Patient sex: M
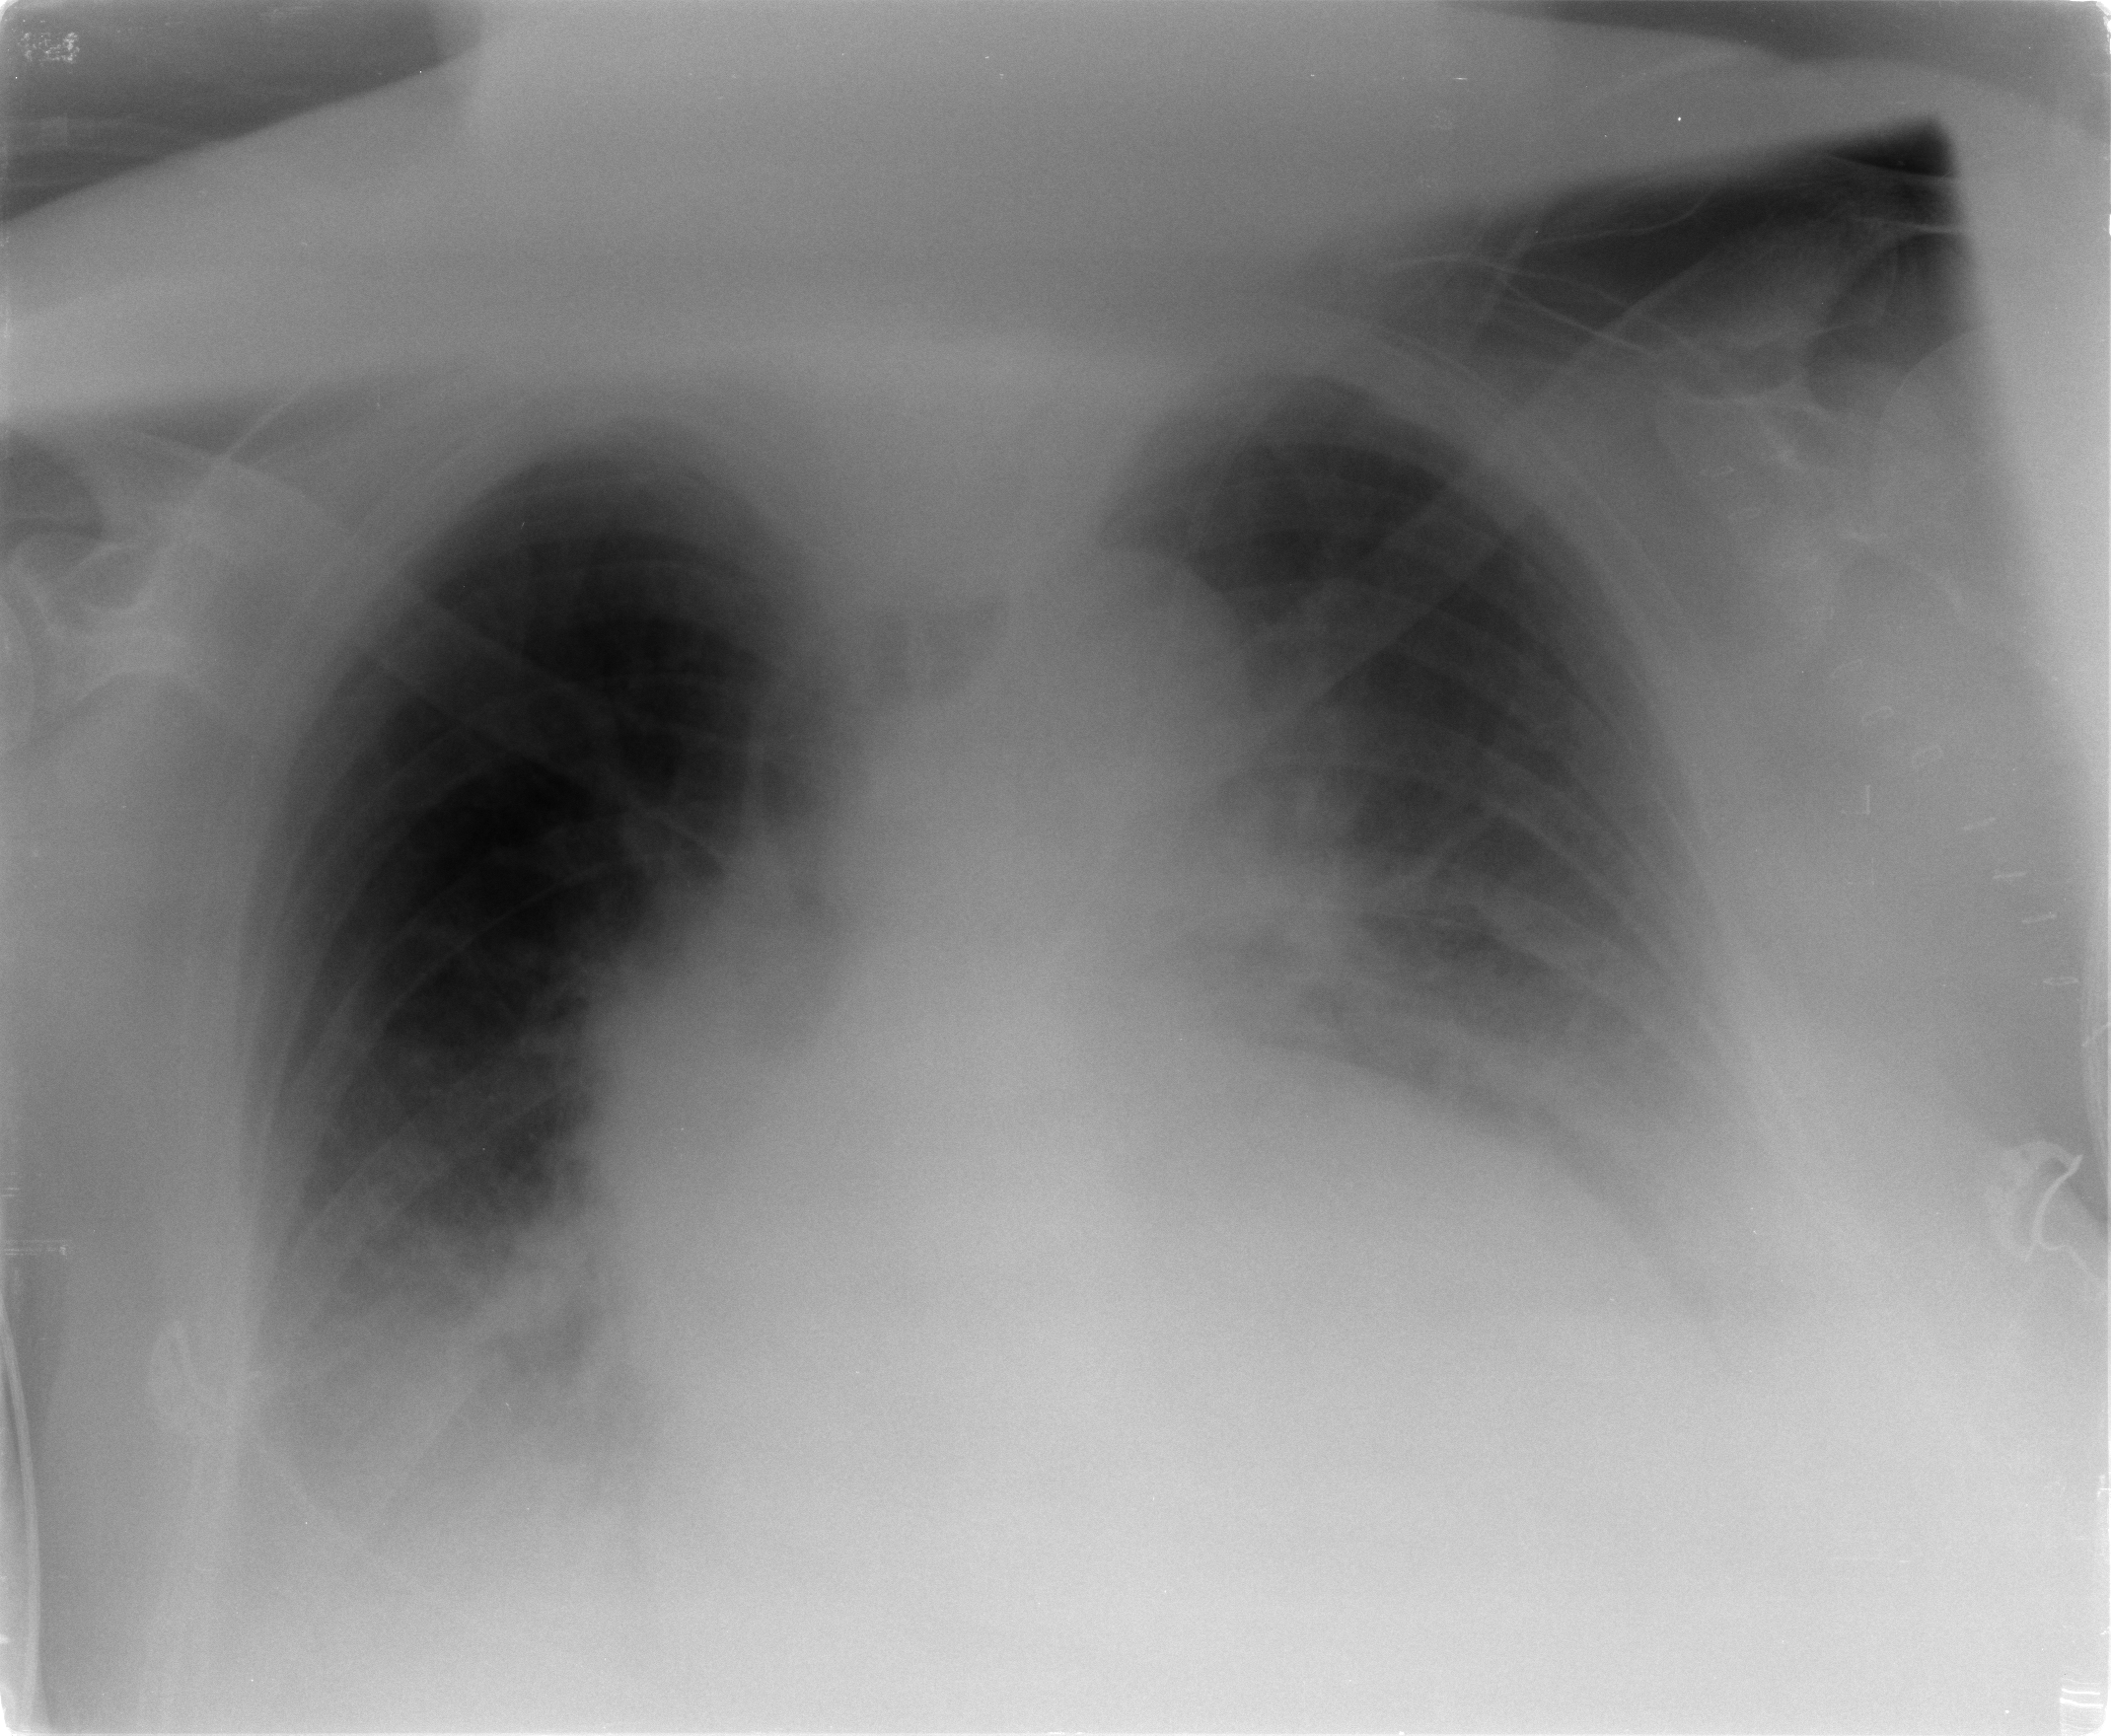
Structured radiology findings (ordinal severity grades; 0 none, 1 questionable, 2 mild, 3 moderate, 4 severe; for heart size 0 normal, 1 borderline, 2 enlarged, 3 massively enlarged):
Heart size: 2
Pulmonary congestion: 2
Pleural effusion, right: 2
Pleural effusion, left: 2
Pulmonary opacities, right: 0
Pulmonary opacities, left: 0
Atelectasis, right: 2
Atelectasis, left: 2